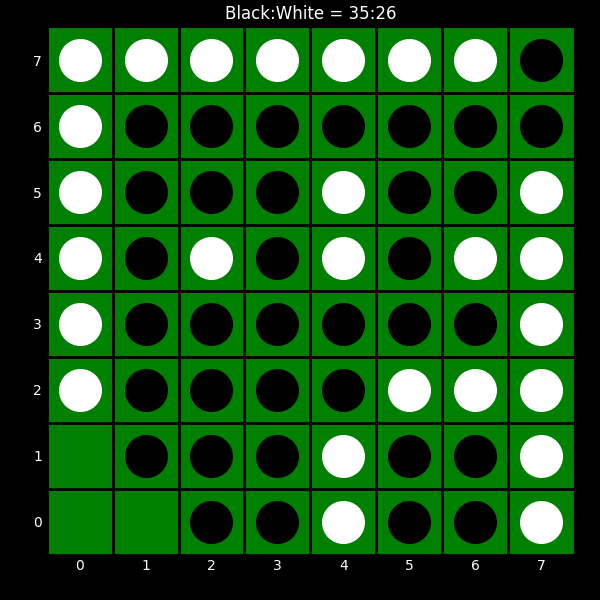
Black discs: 35
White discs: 26